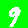
Digit: 9